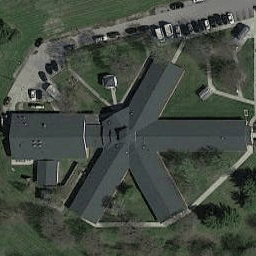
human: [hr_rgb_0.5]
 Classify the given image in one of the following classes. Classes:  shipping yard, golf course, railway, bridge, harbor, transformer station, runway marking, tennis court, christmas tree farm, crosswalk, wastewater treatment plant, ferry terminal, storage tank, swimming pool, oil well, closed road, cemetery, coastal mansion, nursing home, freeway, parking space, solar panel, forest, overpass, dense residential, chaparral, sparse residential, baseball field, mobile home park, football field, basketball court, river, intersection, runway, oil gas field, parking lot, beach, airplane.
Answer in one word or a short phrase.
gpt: nursing home